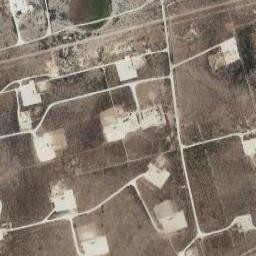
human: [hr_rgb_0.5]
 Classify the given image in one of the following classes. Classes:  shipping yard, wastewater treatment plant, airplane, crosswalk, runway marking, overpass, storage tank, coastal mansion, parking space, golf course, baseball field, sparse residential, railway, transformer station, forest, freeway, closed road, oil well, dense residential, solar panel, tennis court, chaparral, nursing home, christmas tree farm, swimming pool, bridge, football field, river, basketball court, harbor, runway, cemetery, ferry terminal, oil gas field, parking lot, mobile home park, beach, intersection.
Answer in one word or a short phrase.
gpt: oil gas field